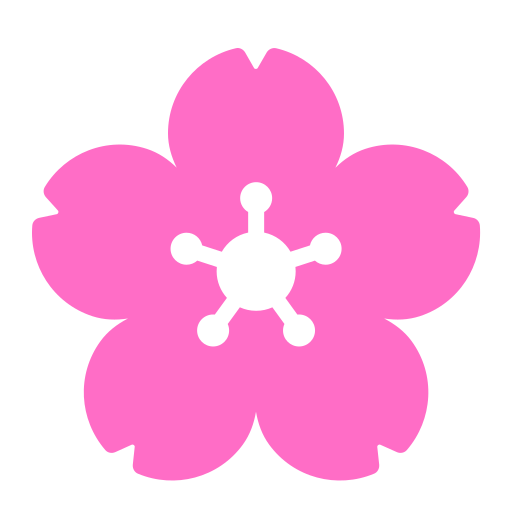
cherry blossom flat